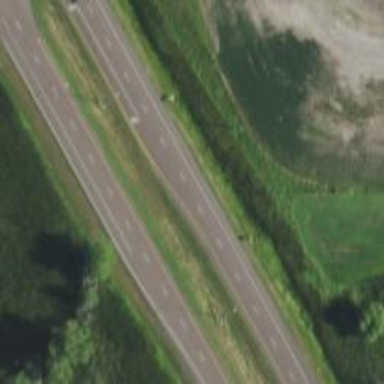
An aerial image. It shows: This image shows trunk highway that functions as expressway.